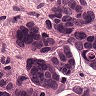
Metastatic tissue present: yes